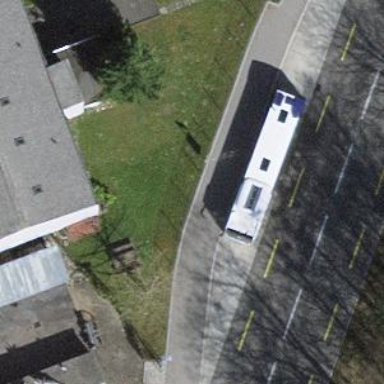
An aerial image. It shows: Platform for public transport on the road.